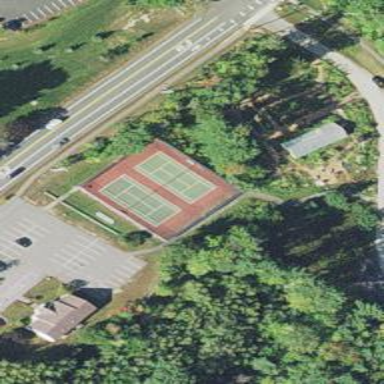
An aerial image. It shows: Tennis court on pitch designated for leisure land.